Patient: sex F, age 82
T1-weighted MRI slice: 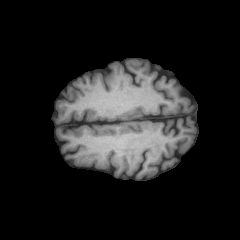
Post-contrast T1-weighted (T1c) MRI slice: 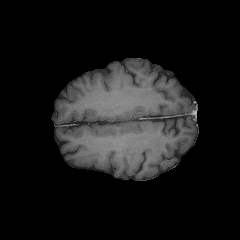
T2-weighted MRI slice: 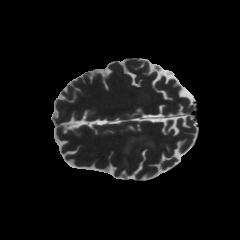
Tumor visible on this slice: yes
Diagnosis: Glioblastoma, IDH-wildtype
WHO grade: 4